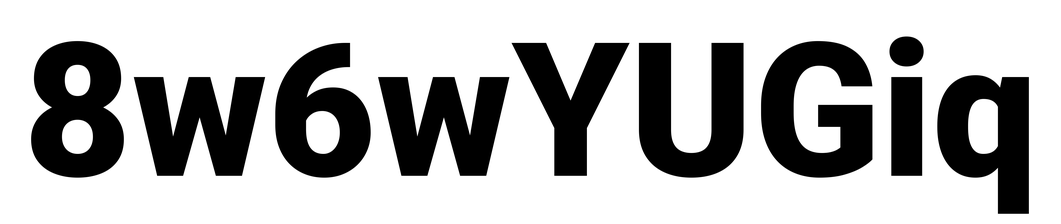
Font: Roboto_Black